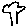
Label: tree